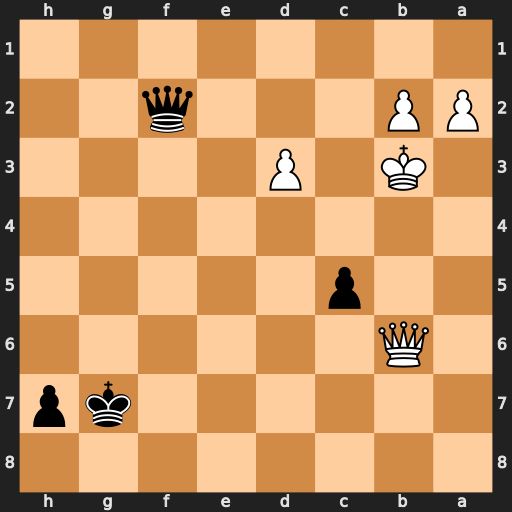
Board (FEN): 8/6kp/1Q6/2p5/8/1K1P4/PP3q2/8
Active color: b
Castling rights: -
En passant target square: -
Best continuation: c4+ Kc3 Qxb6